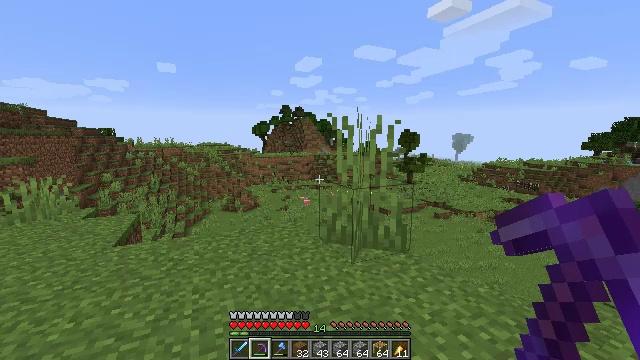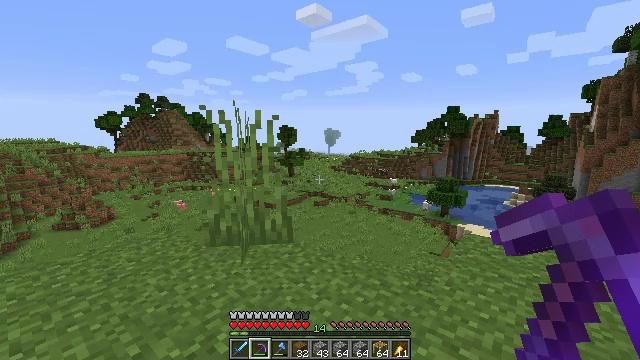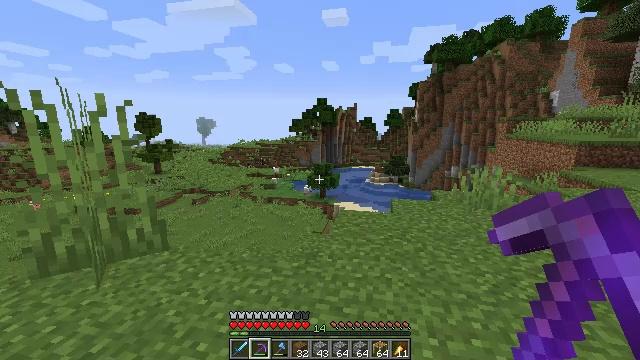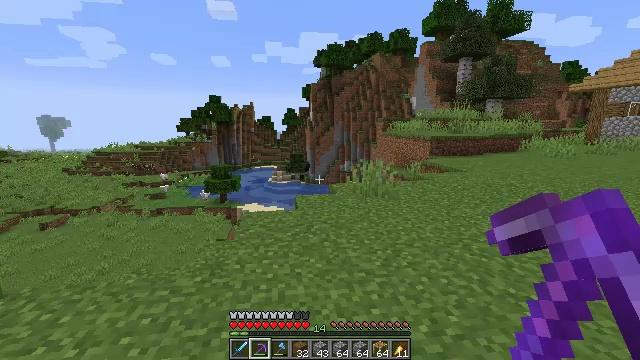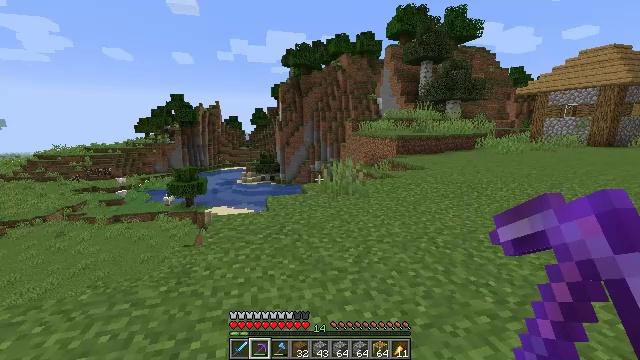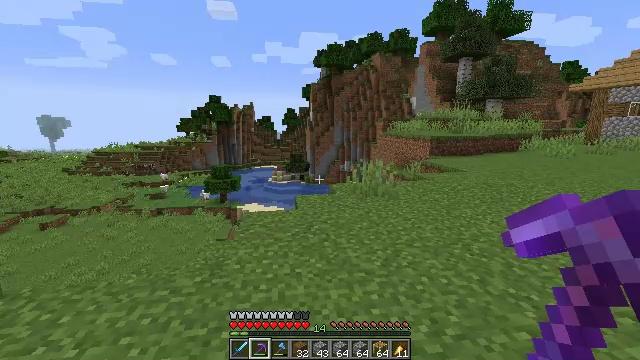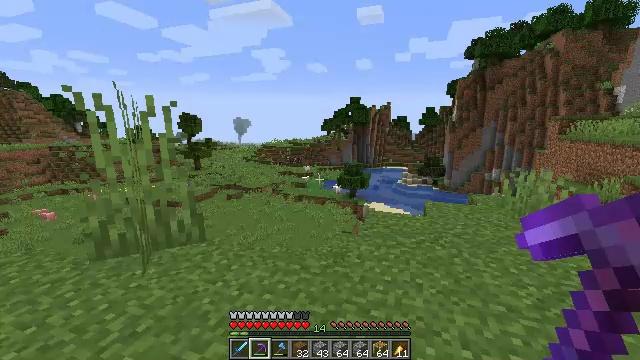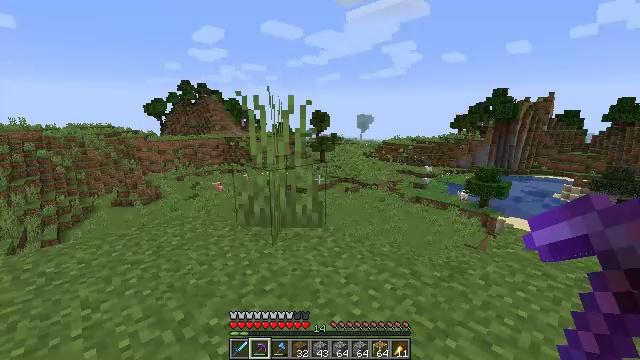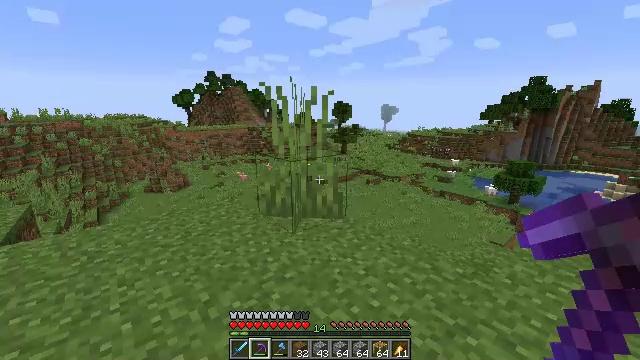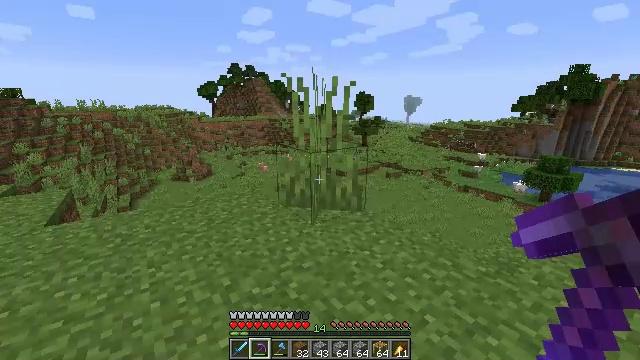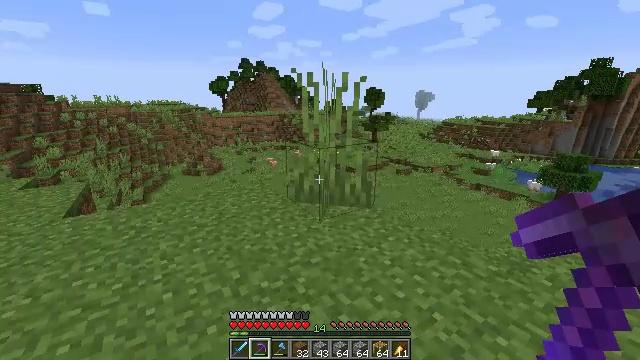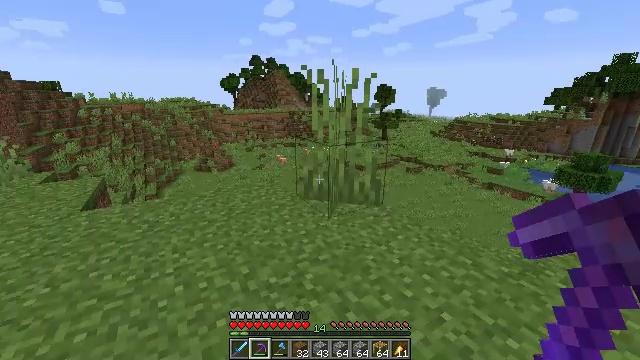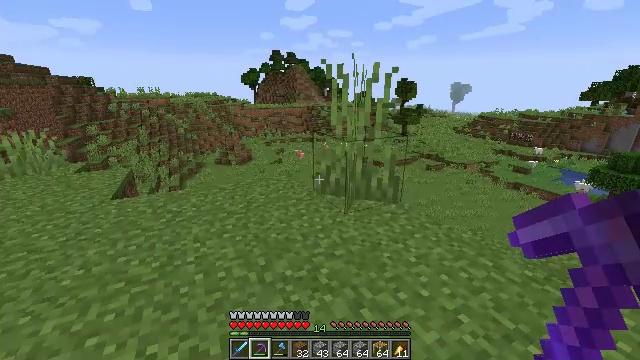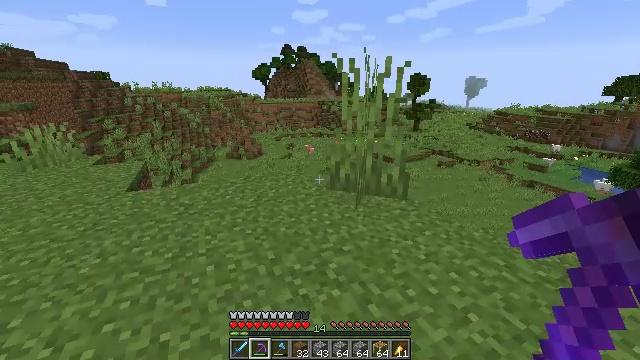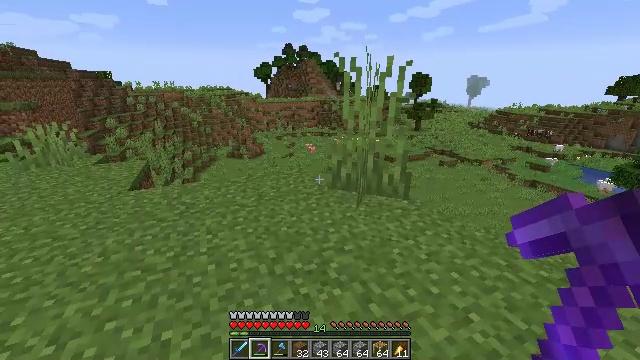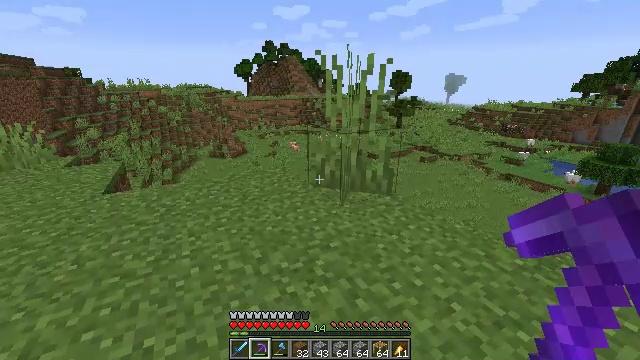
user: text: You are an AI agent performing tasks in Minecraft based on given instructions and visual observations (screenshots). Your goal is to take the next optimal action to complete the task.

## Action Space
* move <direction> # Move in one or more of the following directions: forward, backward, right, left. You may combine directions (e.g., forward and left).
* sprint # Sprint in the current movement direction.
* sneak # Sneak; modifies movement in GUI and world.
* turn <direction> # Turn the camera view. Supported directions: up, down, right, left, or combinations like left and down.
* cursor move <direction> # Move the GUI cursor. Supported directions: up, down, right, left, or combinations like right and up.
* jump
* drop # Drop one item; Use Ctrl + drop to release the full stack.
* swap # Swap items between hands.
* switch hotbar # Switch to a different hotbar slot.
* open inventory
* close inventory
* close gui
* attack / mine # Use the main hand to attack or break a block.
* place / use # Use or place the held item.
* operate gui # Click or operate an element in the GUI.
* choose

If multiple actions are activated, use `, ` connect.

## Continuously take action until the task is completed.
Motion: motion action
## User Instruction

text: Mine tall grass from the ground.
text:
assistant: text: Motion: turn right and down
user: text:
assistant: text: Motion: turn right and down
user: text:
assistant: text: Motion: turn right
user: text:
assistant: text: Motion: turn right
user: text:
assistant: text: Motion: turn left
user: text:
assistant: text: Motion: turn left
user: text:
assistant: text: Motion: turn left
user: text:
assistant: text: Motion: turn left and down
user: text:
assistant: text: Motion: turn left and down
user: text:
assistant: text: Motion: turn left
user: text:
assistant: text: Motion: turn left
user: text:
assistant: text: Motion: turn left and down
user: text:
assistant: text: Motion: turn left and down
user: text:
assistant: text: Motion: no_op
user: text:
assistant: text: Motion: turn right
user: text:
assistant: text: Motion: turn right
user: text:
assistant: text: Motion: attack / mine
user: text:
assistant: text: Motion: attack / mine
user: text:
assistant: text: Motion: attack / mine
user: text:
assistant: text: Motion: no_op
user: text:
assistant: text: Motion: no_op
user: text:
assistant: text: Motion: no_op